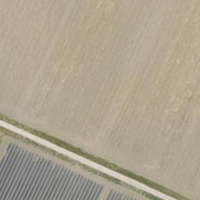
EUNIS habitat code: 52
Species observed at this site:
Chroicocephalus ridibundus
Corvus corone
Columba oenas
Milvus milvus
Pica pica
Buteo buteo
Falco tinnunculus